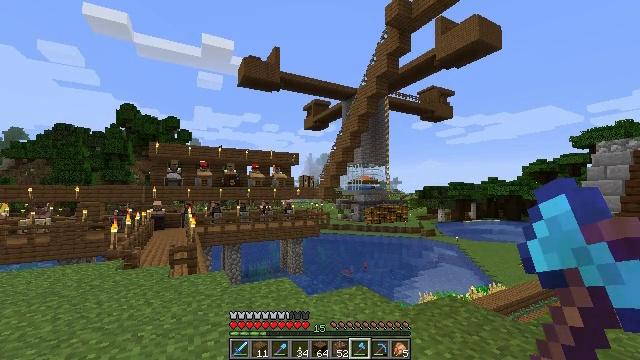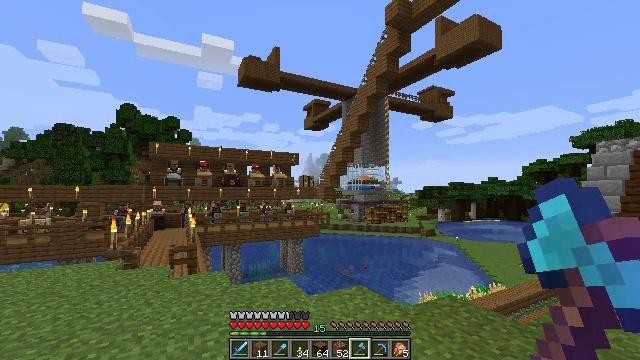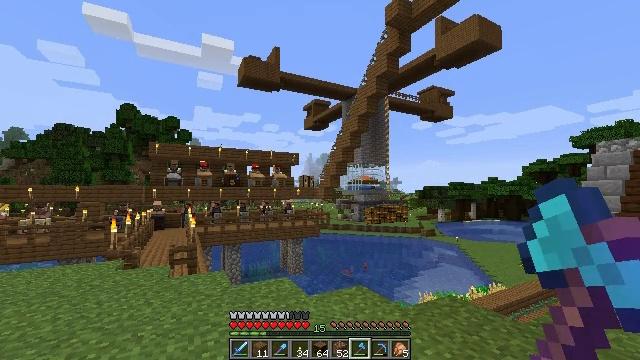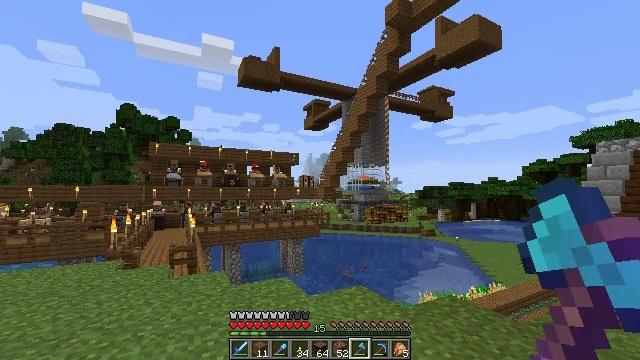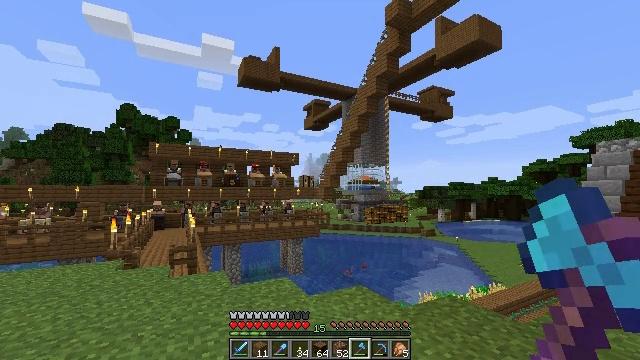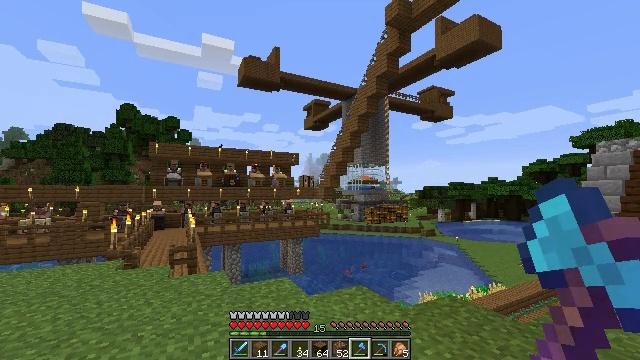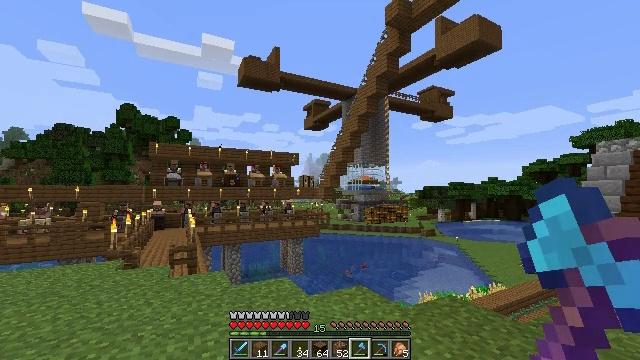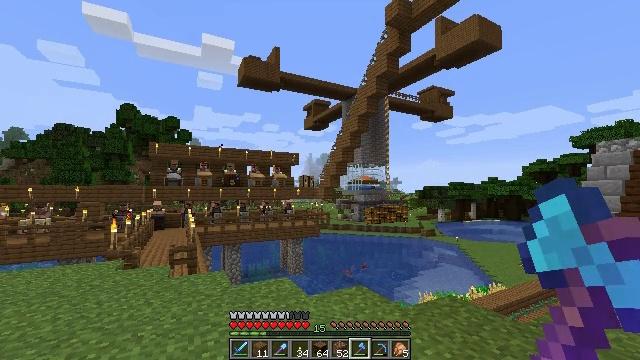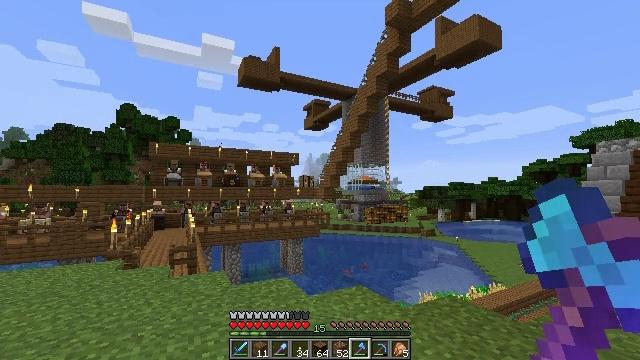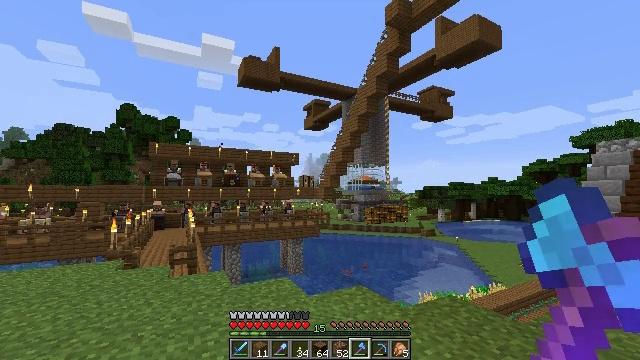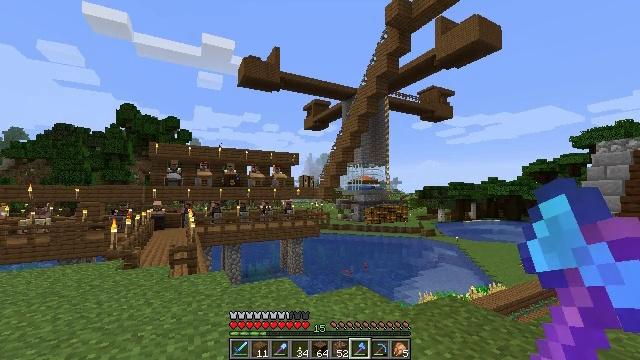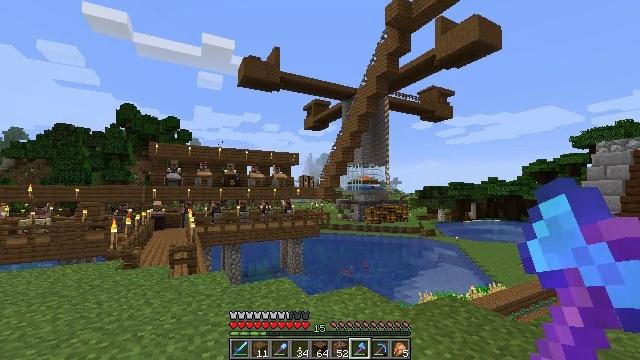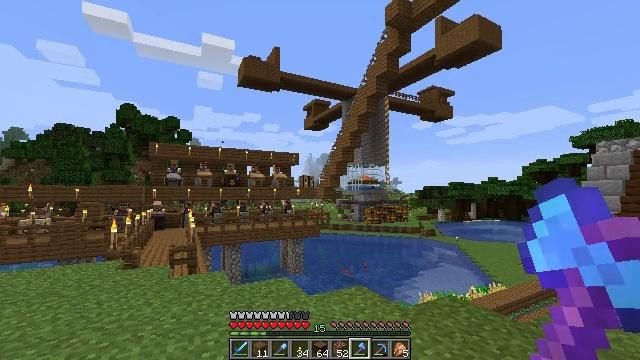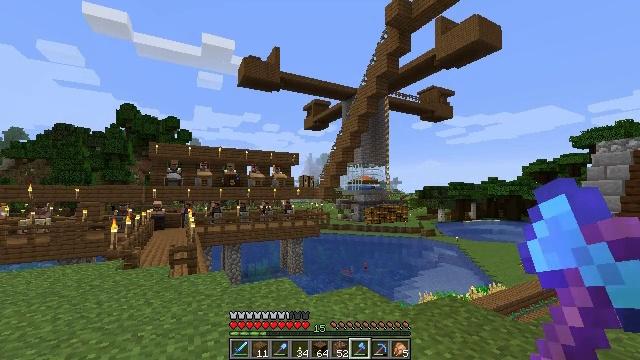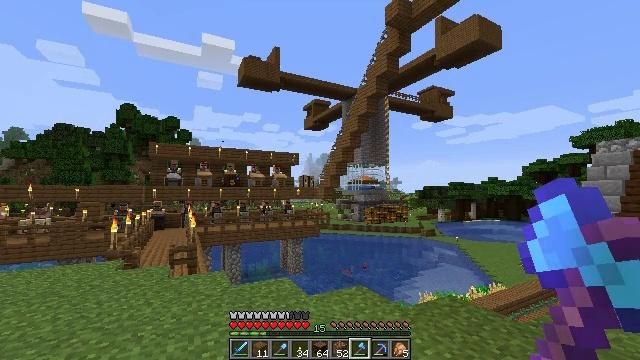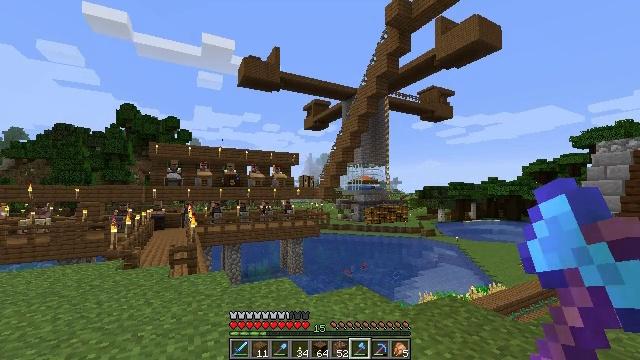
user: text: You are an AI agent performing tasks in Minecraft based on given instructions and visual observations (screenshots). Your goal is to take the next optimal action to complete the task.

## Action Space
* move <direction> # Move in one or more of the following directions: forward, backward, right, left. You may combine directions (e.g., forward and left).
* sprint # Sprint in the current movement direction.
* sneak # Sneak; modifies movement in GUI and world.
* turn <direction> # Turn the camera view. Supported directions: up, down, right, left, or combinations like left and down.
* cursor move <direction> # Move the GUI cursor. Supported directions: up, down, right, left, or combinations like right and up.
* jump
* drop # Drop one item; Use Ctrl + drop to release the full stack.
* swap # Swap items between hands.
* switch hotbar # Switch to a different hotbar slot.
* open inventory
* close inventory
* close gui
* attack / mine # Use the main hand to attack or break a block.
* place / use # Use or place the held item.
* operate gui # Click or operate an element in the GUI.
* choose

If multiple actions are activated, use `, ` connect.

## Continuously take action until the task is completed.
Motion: motion action
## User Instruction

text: Craft a spruce pressure plate using the crafting table.
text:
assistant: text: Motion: no_op
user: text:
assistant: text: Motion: no_op
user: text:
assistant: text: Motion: no_op
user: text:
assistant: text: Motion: no_op
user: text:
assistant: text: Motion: no_op
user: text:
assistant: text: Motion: no_op
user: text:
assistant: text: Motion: no_op
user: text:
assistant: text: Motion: no_op
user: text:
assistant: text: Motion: no_op
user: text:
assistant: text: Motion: no_op
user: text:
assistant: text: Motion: no_op
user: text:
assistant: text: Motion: no_op
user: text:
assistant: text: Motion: no_op
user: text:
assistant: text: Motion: no_op
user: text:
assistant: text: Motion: no_op
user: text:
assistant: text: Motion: no_op
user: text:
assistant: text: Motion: no_op
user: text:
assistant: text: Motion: no_op
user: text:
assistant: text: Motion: no_op
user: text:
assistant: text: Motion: no_op
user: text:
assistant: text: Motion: no_op
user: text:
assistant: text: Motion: no_op
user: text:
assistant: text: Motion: no_op
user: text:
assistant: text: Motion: no_op
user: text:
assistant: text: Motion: no_op
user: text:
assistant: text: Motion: no_op
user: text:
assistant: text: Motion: no_op
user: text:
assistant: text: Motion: no_op
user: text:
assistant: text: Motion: no_op
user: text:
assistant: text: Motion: no_op